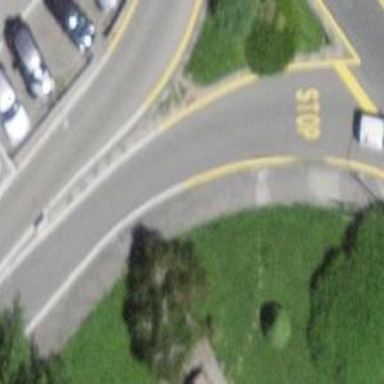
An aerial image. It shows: Raised kerb.